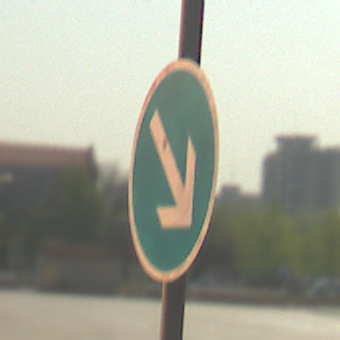
Verkehrszeichen: VorgeschriebeneVorbeifahrtRechts
Umgebung: Outdoor, Suburban
Tageszeit: MorningAfternoon
Wetter: Clear
Licht: Natural
Jahreszeit: NotSpecified
Kontrast: HighContrast